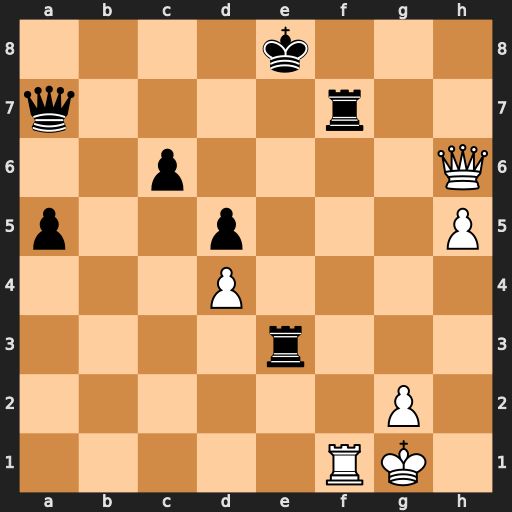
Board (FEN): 4k3/q4r2/2p4Q/p2p3P/3P4/4r3/6P1/5RK1
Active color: w
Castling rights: -
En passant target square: -
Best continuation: Qh8+ Ke7 Rxf7+ Kxf7 Qh7+